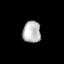
Tissue: lung
Cell type: Epithelial cells
Senescence score: 0.2145
Nuclear area (px): 391
Mean DAPI intensity: 180.325